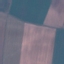
Land use / land cover: AnnualCrop